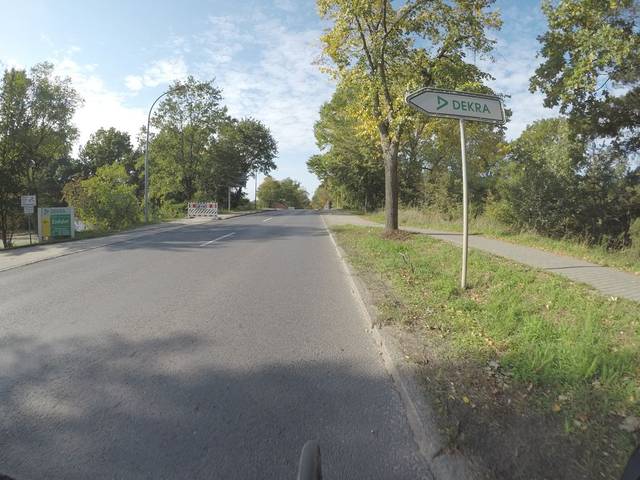
Region: Germany
Coordinates: 52.744, 13.224